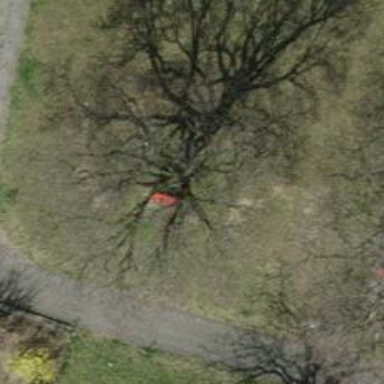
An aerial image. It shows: Red bench.